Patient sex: M
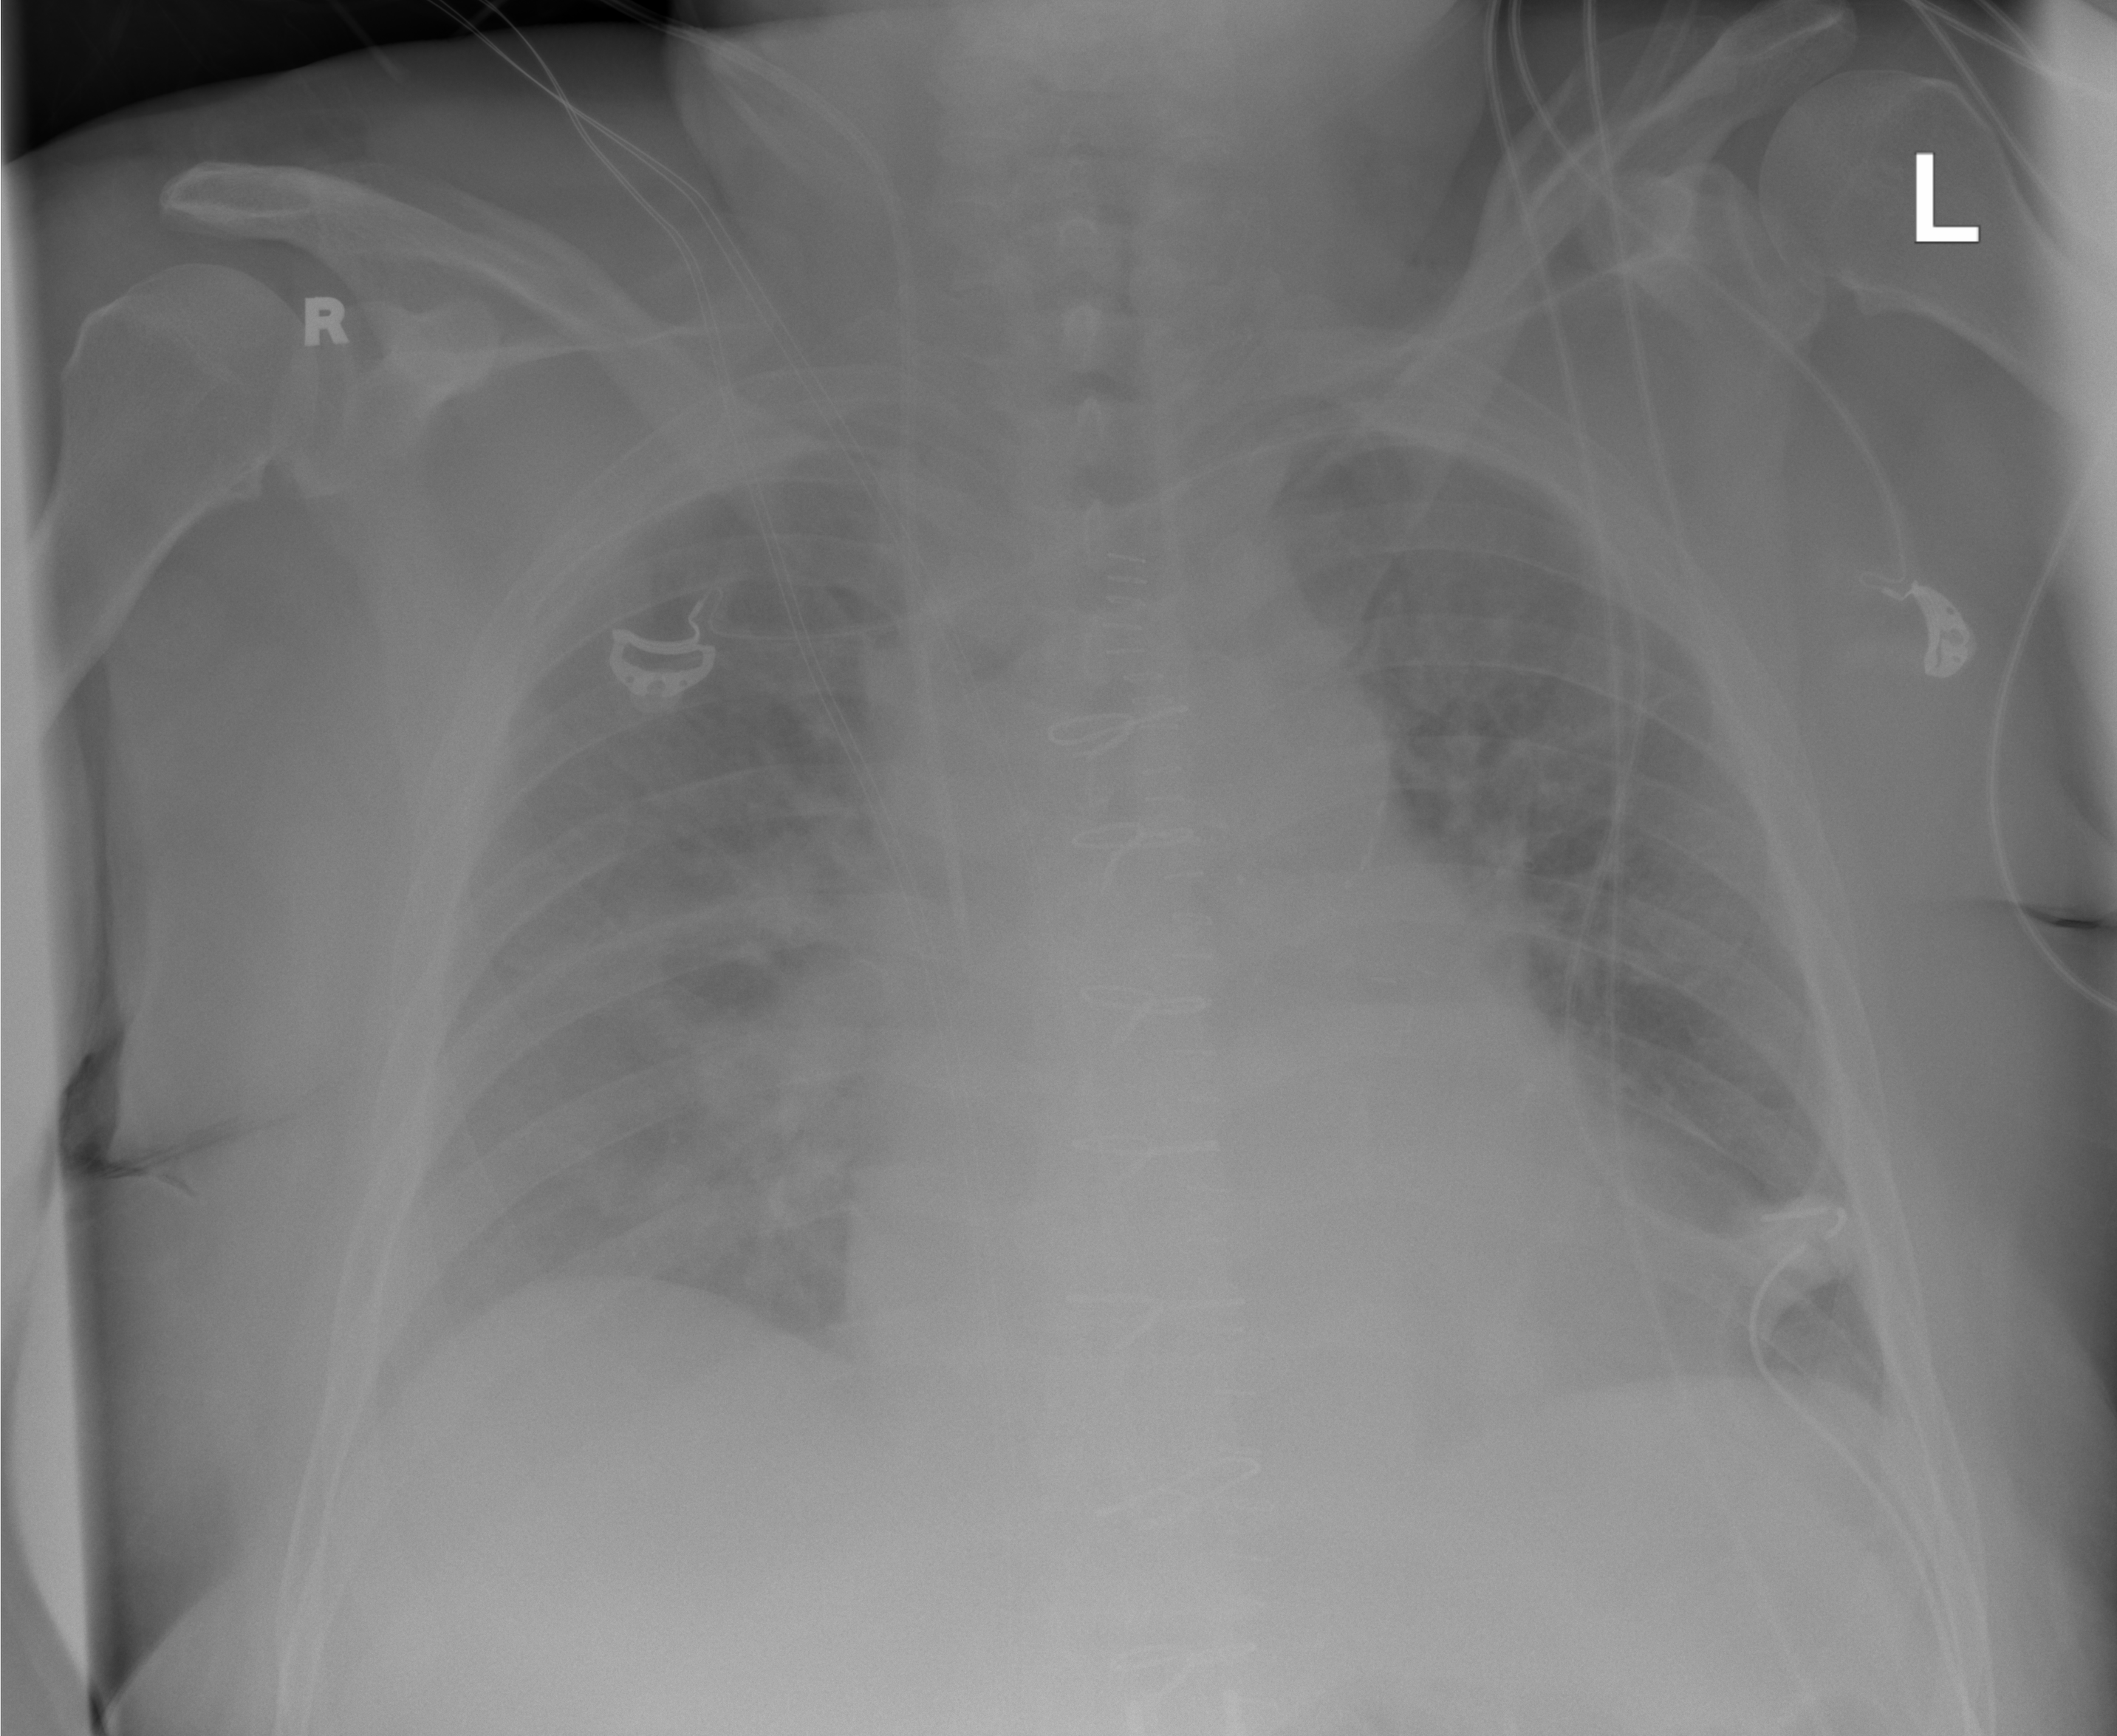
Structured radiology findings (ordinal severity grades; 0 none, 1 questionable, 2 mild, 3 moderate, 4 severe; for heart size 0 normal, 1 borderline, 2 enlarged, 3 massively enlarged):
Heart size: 0
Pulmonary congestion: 2
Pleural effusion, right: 0
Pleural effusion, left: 0
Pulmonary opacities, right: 0
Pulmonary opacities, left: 0
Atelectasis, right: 0
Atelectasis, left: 2